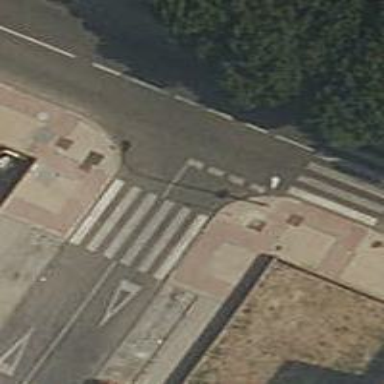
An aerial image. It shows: Zebra crossing on the road.